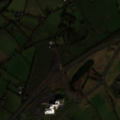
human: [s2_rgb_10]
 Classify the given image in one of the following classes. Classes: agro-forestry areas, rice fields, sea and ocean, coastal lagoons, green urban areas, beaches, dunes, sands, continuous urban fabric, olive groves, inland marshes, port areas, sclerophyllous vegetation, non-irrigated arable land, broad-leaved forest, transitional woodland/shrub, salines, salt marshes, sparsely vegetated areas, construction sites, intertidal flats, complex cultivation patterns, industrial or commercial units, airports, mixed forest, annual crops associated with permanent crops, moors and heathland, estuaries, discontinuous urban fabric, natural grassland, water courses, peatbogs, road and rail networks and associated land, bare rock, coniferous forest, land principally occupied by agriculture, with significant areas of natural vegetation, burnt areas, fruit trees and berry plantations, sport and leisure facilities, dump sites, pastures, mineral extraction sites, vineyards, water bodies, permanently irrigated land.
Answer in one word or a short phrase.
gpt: road and rail networks and associated land, pastures